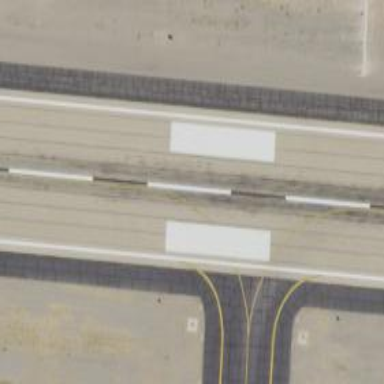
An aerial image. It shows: View of taxiway at the airport.